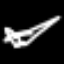
Label: airplane